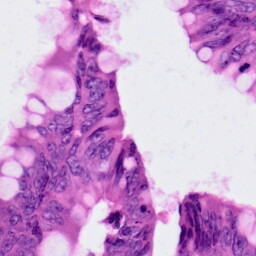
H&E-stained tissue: Colon